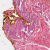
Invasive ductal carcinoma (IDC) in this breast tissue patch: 0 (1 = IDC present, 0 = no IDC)